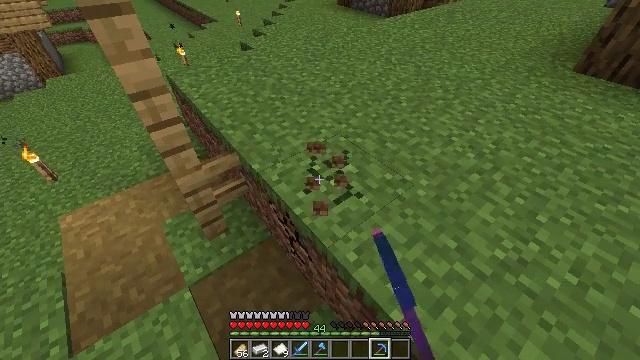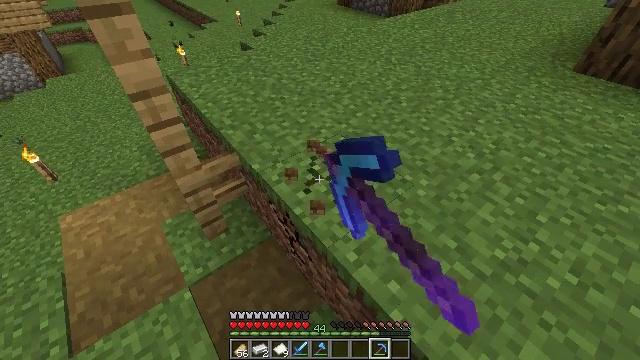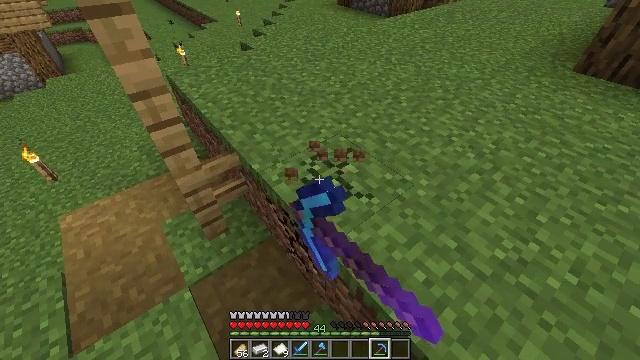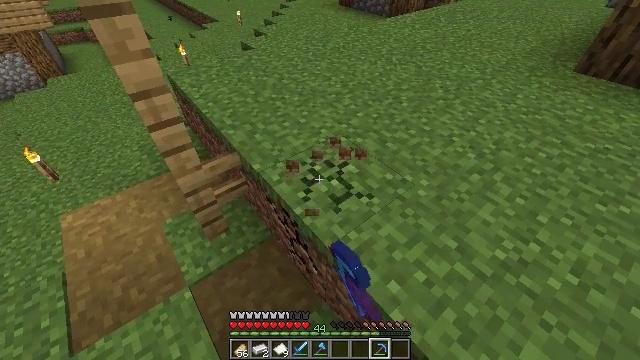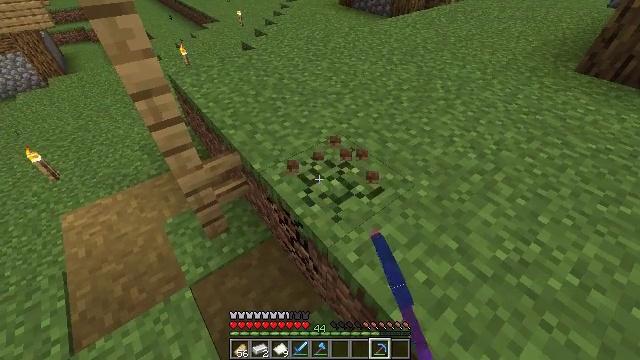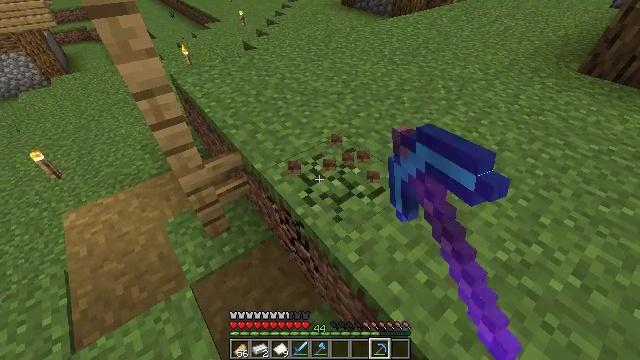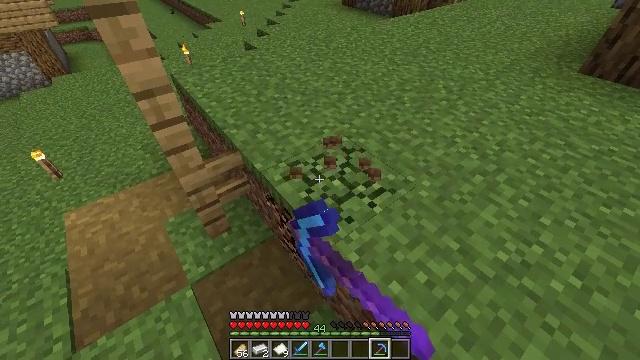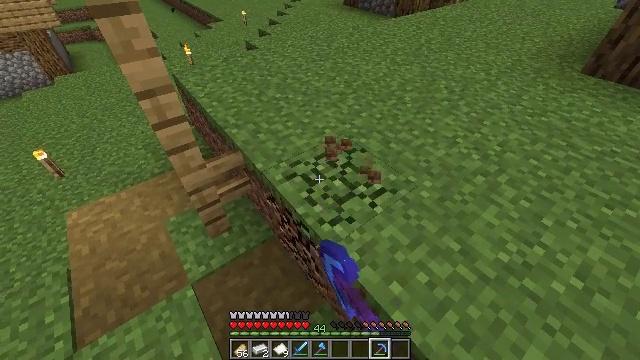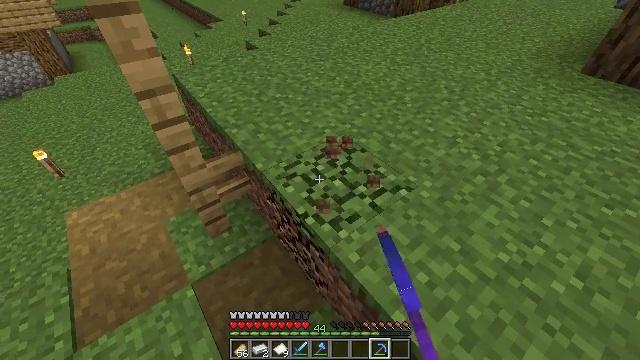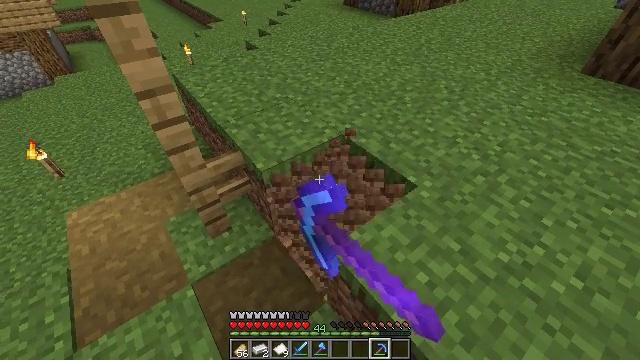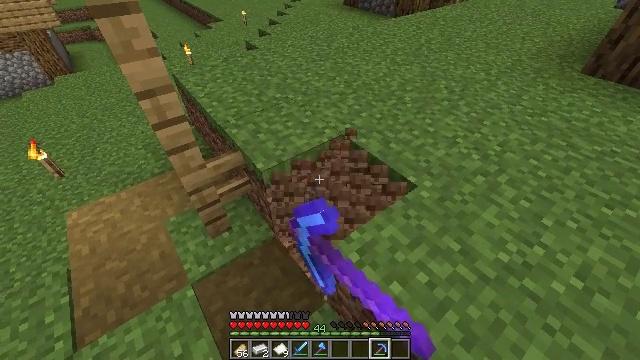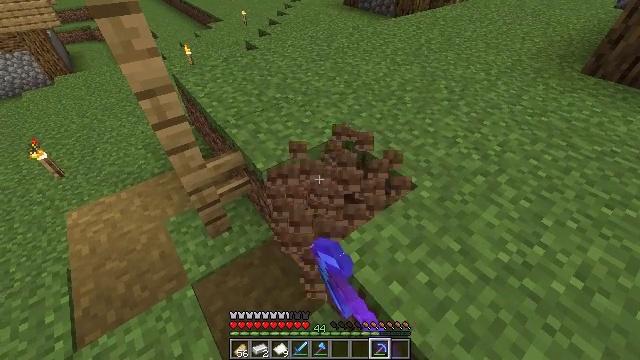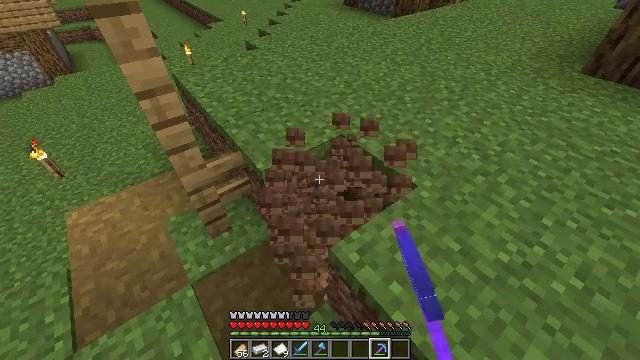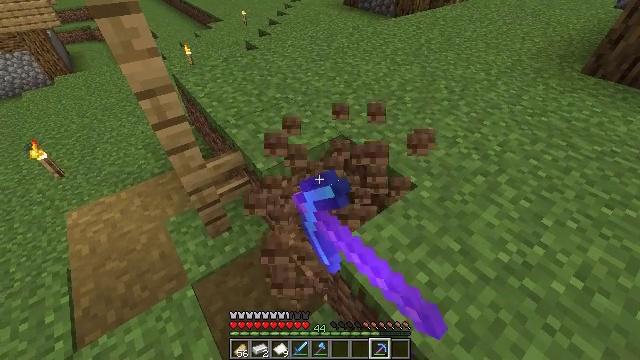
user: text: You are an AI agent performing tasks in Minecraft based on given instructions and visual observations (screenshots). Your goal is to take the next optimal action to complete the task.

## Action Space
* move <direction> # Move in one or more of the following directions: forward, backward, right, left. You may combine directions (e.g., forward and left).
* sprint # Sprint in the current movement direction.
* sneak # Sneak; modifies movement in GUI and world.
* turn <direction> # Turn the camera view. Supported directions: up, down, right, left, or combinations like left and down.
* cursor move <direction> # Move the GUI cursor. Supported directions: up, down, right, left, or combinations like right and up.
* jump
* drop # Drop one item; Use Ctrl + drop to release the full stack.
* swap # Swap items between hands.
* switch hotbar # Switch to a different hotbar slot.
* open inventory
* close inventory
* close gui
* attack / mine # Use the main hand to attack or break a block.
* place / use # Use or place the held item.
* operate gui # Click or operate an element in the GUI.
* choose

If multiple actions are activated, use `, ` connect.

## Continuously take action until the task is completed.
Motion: motion action
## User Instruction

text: Break the grass block.
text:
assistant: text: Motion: attack / mine
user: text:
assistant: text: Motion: attack / mine
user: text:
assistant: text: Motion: attack / mine
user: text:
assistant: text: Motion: attack / mine
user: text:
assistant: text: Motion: attack / mine
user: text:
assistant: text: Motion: attack / mine
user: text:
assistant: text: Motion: attack / mine
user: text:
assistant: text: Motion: attack / mine
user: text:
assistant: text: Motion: attack / mine
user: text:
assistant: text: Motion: attack / mine
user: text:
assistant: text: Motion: attack / mine
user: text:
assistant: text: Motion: attack / mine
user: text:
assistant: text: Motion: attack / mine
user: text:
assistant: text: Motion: attack / mine